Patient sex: M
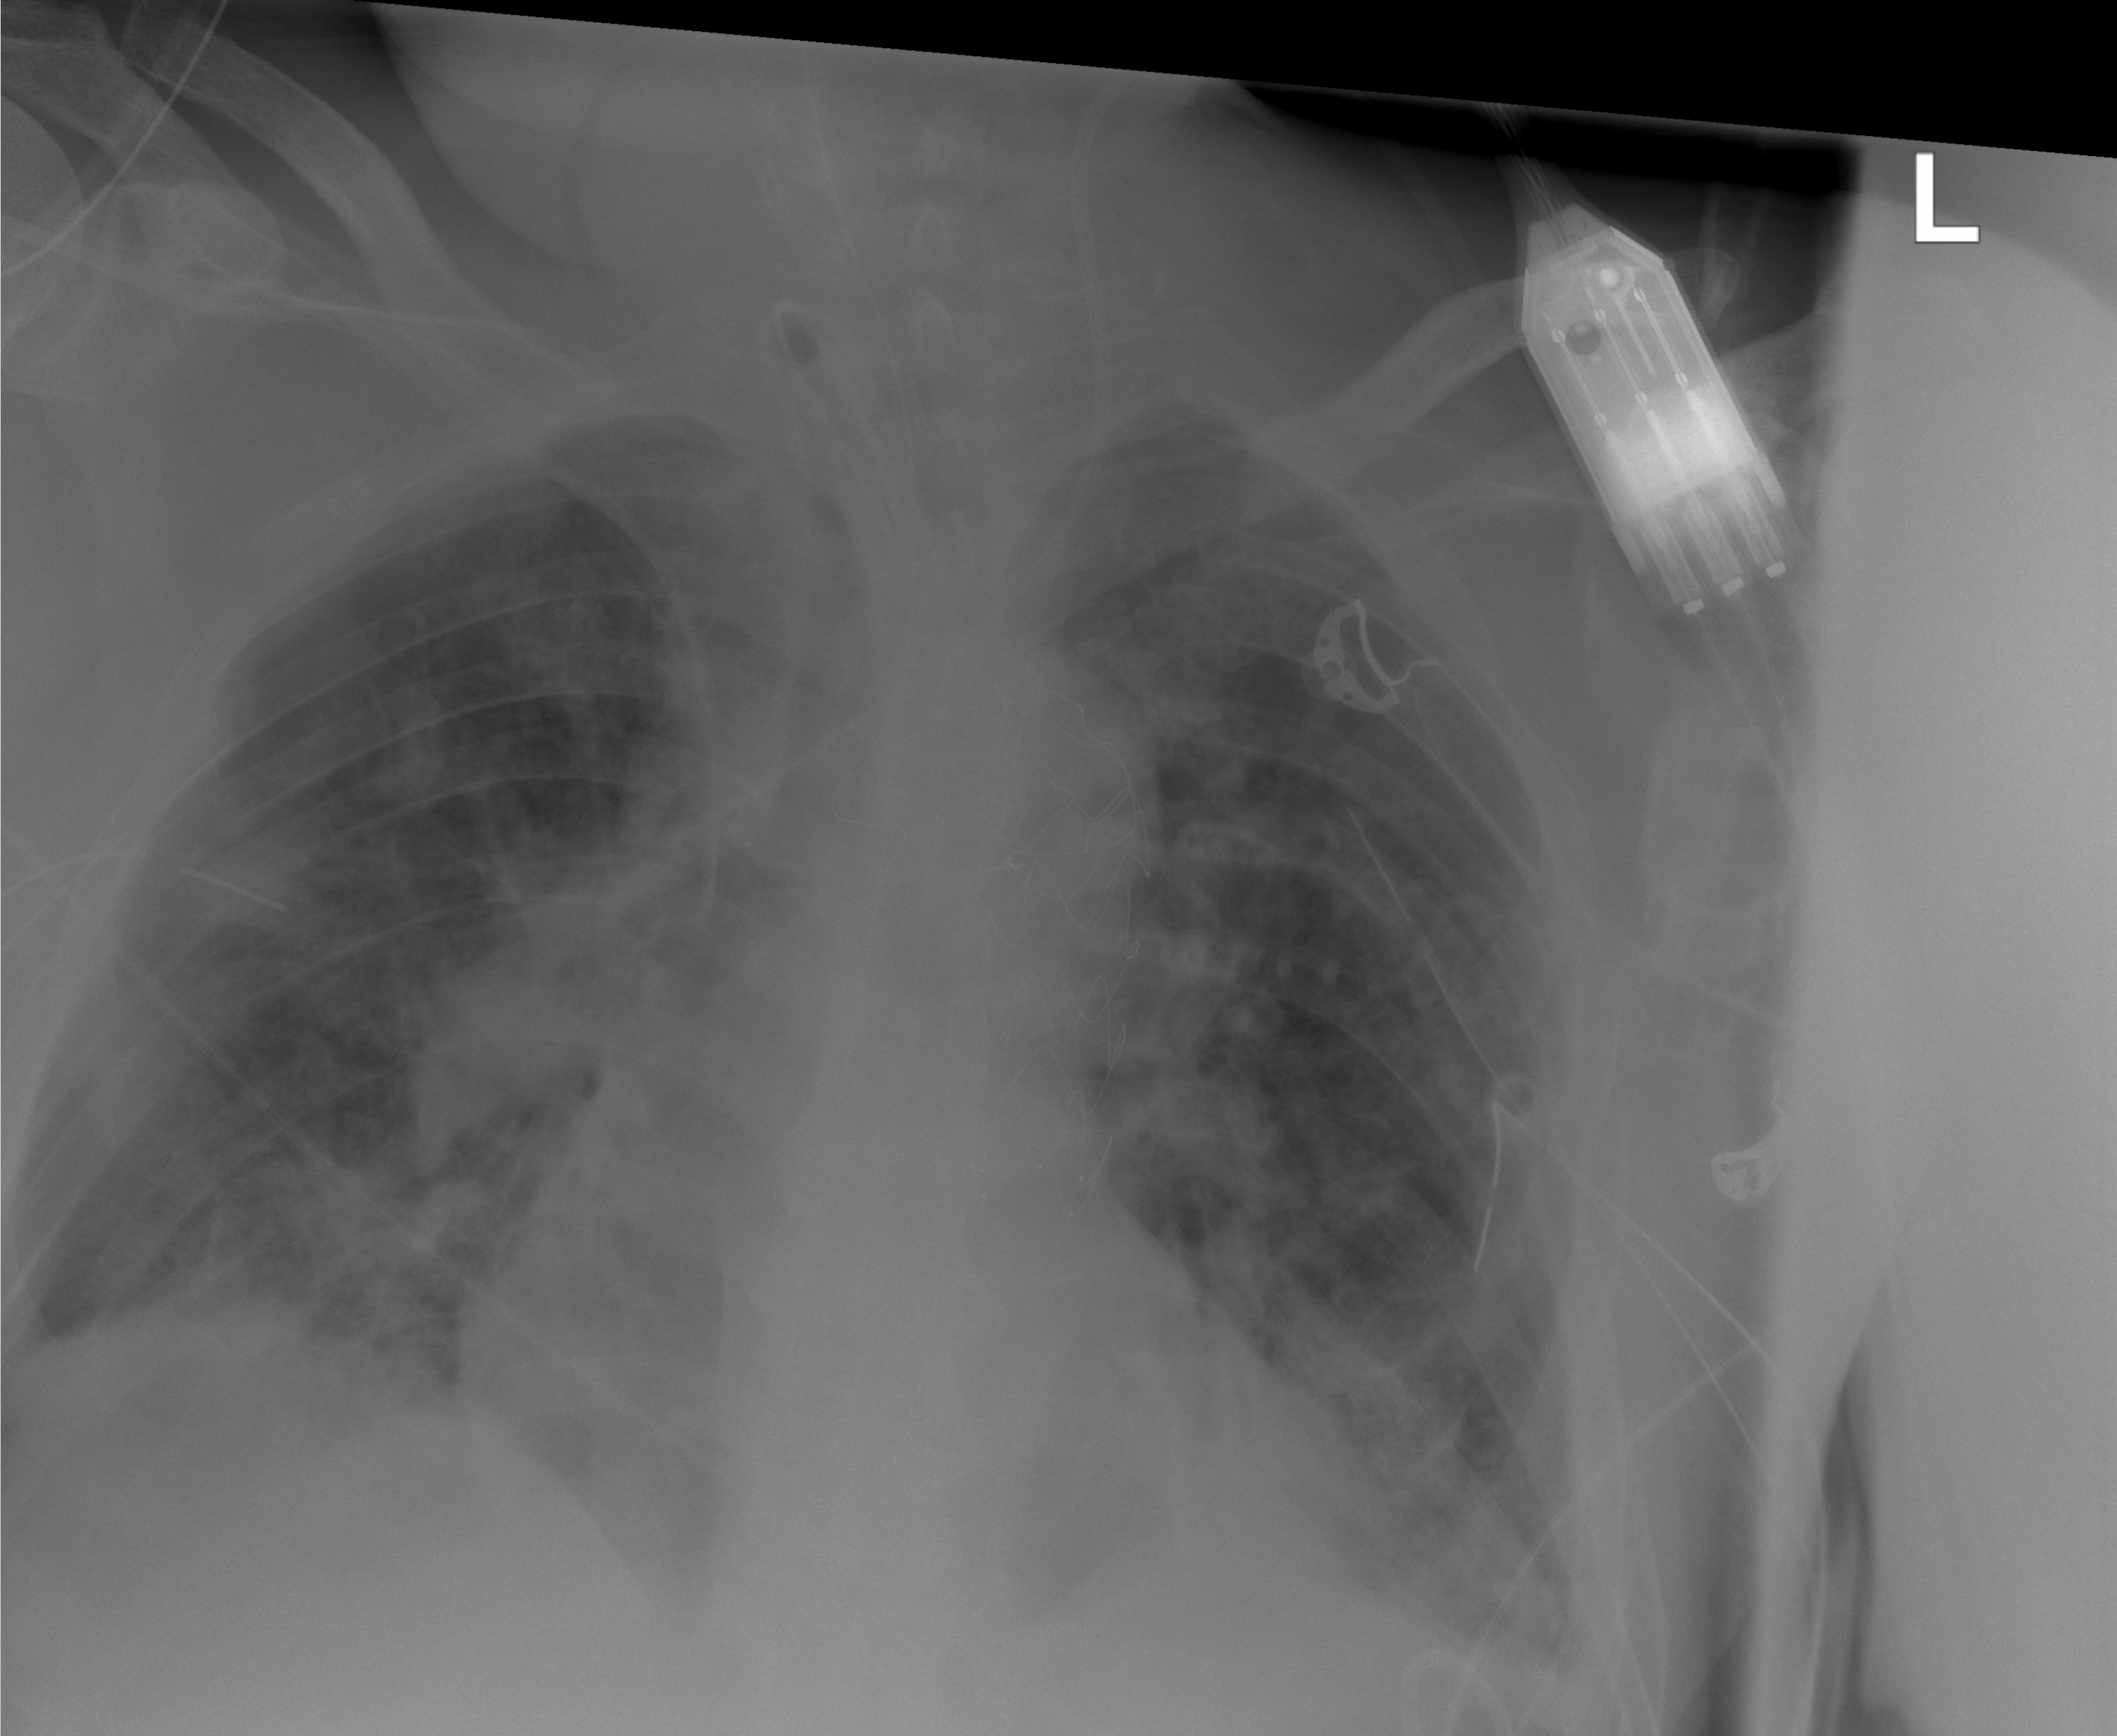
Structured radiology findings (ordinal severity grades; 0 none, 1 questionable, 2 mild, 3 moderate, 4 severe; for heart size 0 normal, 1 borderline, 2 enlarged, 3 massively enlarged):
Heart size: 0
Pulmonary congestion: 2
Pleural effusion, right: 0
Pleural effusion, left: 1
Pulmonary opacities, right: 2
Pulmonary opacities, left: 2
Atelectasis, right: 2
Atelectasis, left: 2